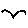
Label: bird